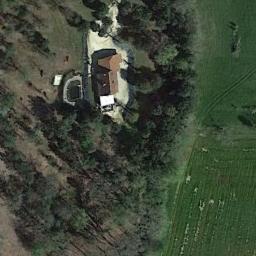
Label: residential